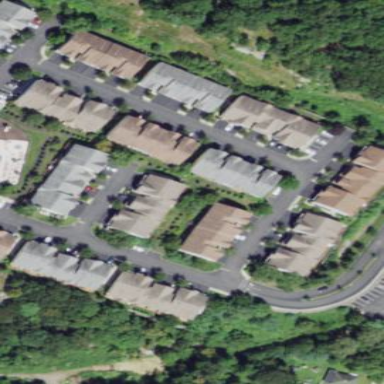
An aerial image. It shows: Condominium within residential area.